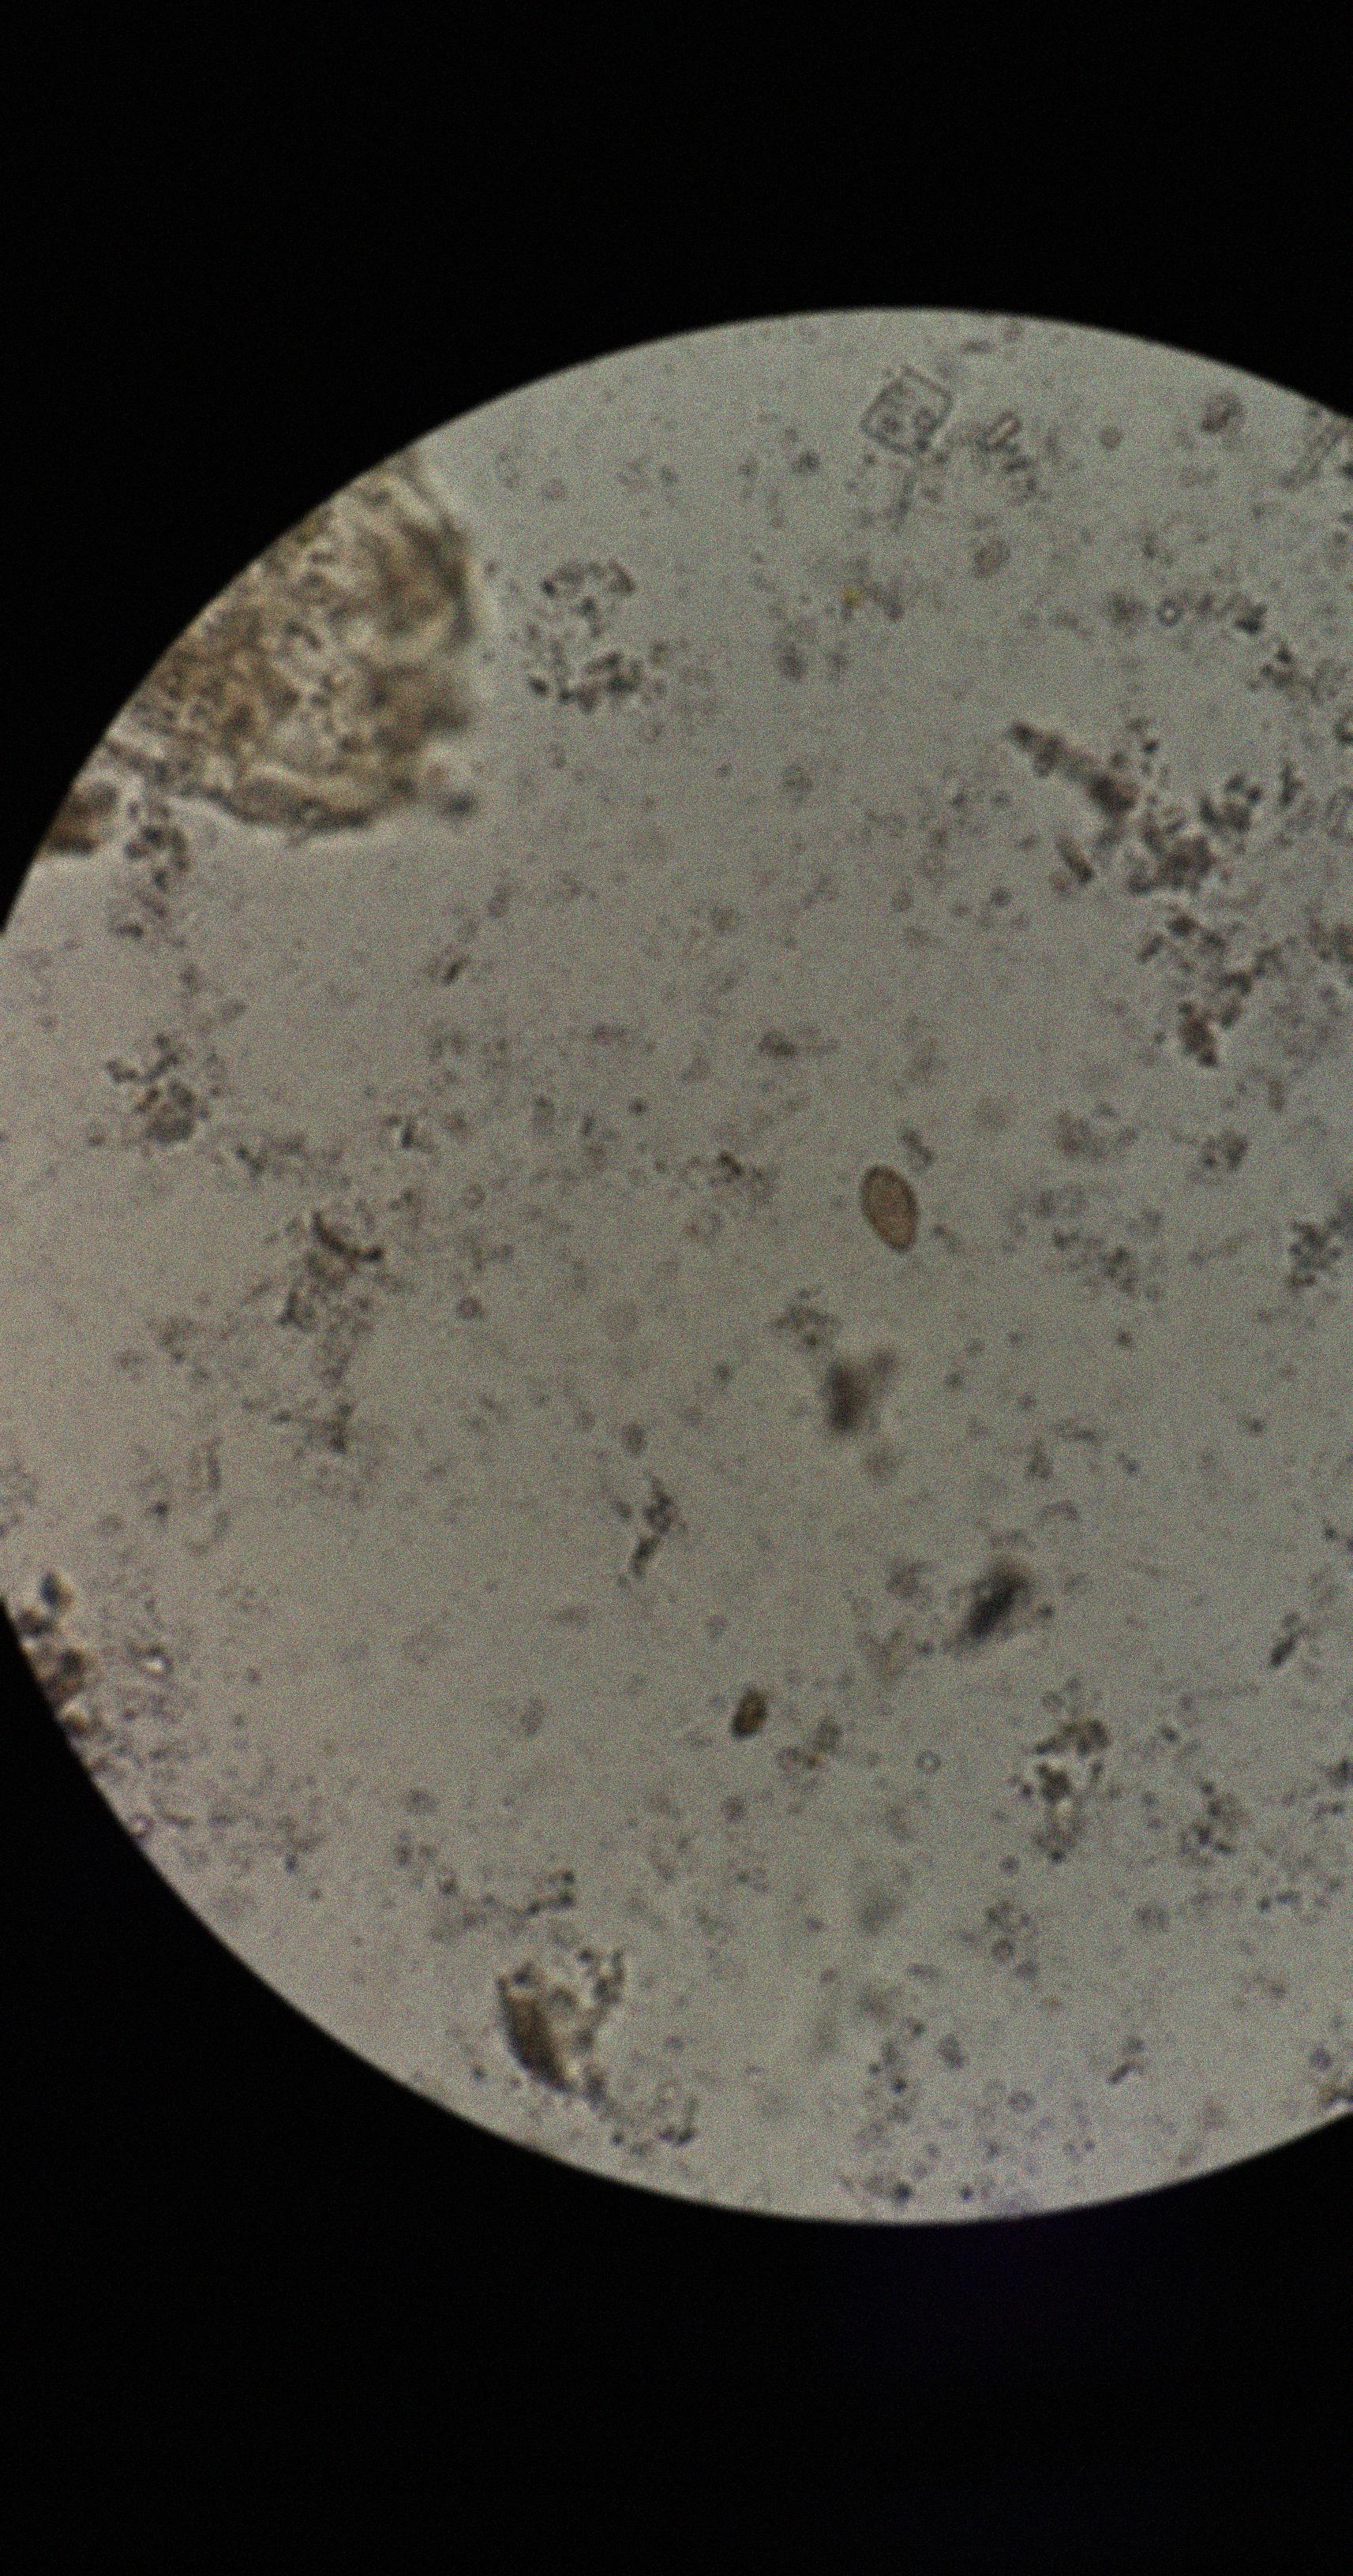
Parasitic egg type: Opisthorchis viverrine